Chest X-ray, PA view. Patient: 48 years old, sex F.
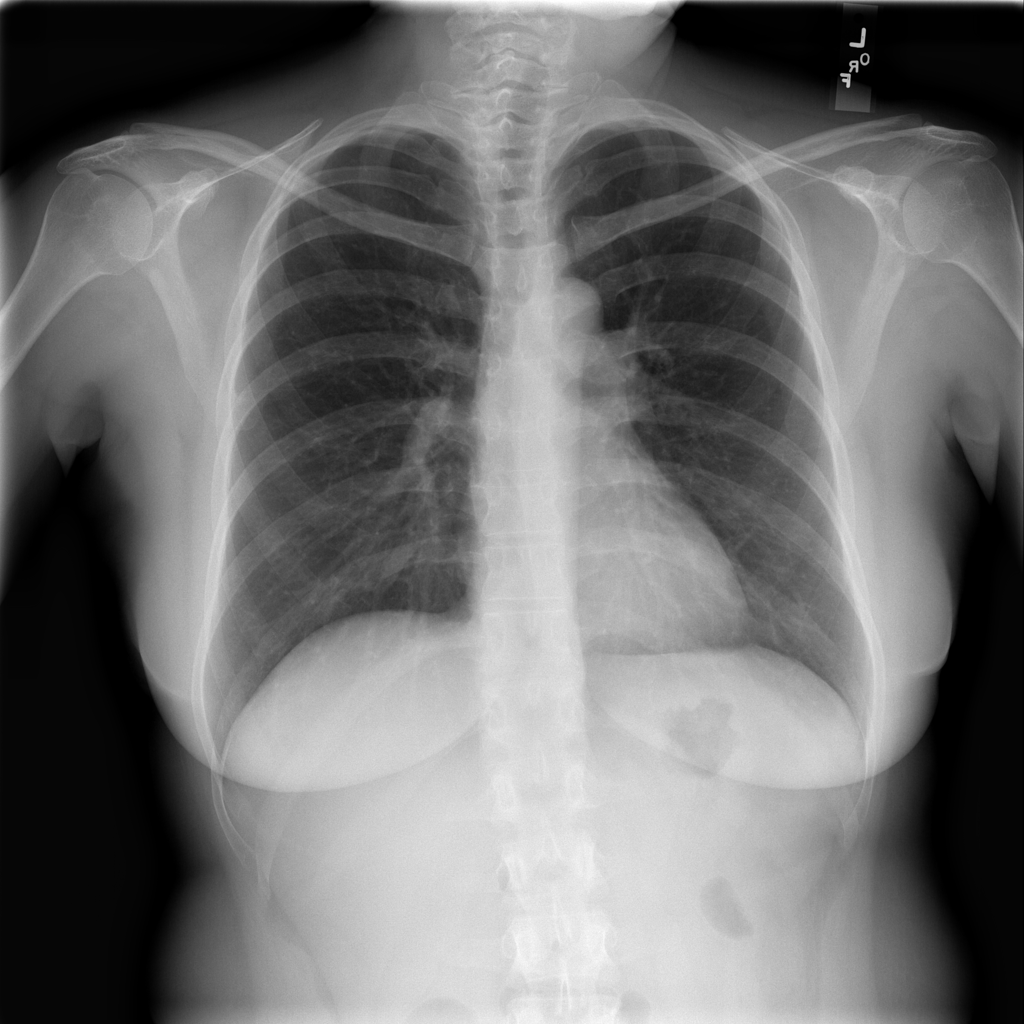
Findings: No Finding